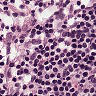
Metastatic tissue present: no